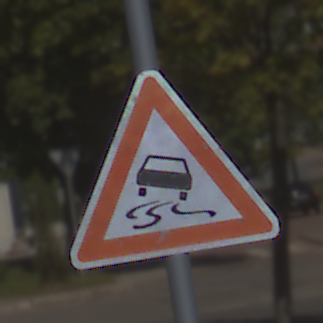
Verkehrszeichen: SchleuderOderRutschgefahr
Umgebung: Outdoor, Urban
Tageszeit: Midday
Wetter: Clear
Licht: Natural
Jahreszeit: NotSpecified
Kontrast: HighContrast